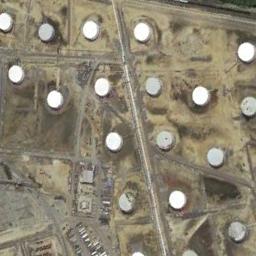
Label: storage tanks